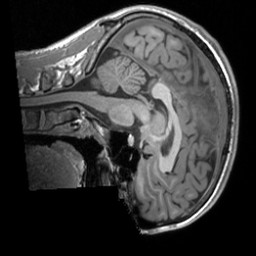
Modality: T1w
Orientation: sagittal
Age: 24
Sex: male
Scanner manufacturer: siemens
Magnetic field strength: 3 T
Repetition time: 1.9 s
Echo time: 0.00226 s